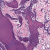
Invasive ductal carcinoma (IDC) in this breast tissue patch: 0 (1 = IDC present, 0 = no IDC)